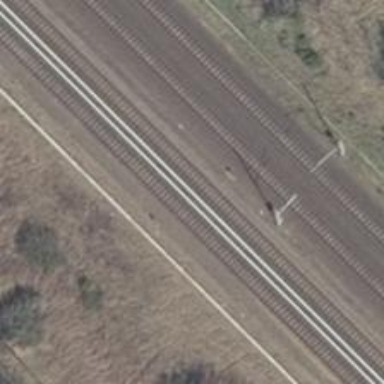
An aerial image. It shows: Railway signal.